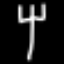
Label: fork